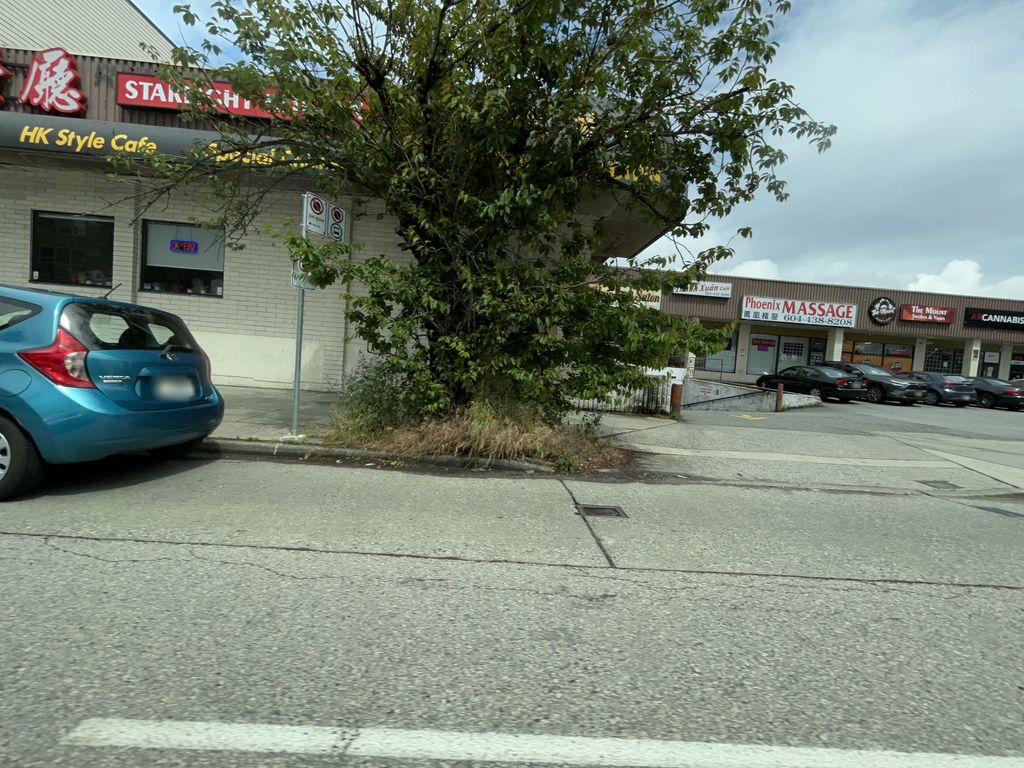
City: vancouver